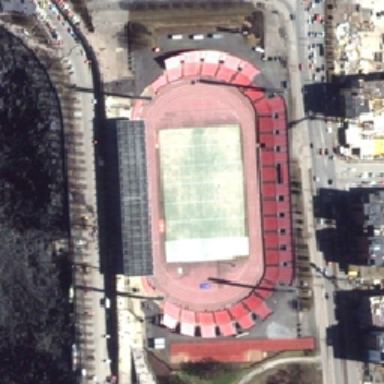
Several buildings and playgrounds are on the side of the road with cars on them .